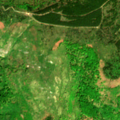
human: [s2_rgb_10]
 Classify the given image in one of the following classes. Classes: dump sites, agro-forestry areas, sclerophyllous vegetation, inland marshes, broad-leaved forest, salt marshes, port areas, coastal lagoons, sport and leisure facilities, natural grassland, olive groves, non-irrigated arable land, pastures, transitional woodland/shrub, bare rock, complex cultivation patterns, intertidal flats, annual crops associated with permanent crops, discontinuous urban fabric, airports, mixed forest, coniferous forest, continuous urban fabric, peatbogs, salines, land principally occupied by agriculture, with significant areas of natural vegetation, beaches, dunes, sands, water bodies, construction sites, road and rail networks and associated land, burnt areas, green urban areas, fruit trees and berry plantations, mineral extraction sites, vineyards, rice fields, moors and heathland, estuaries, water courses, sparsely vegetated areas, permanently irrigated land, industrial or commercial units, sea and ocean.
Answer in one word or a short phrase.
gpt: broad-leaved forest, coniferous forest, natural grassland, transitional woodland/shrub